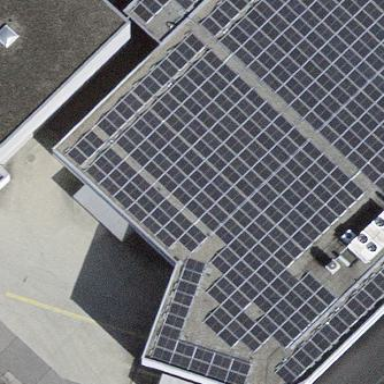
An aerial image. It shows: Solar power generator using photovoltaic method with solar photovoltaic panel types.